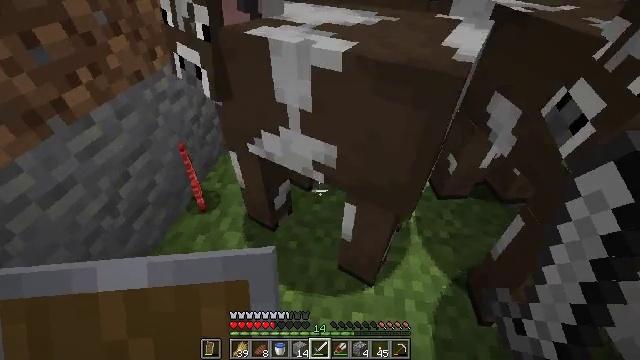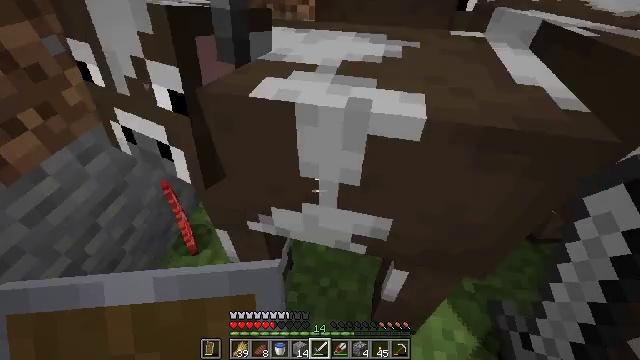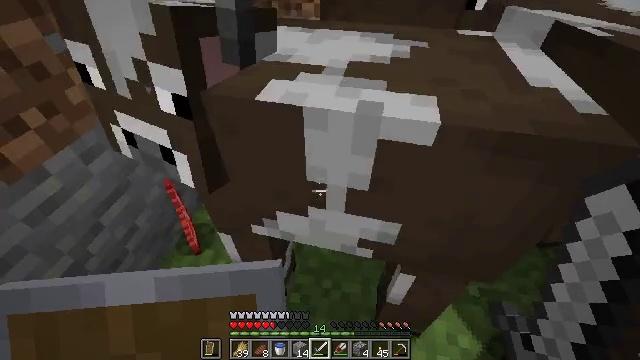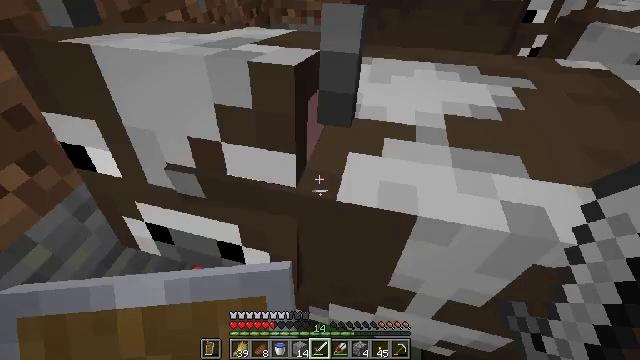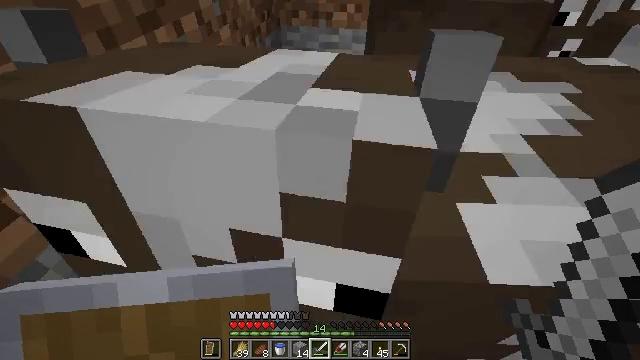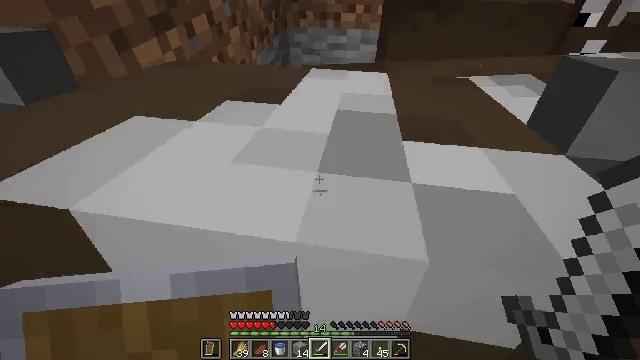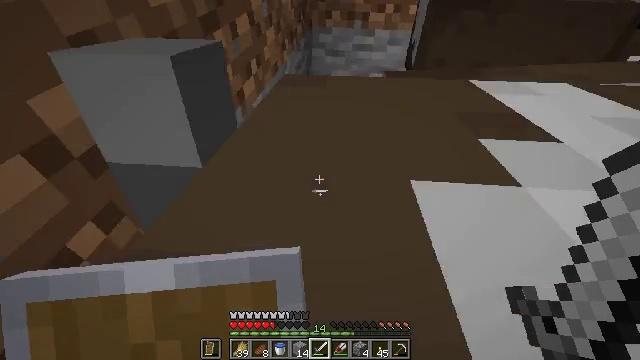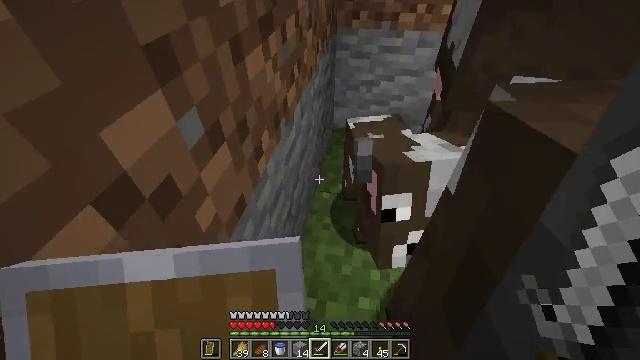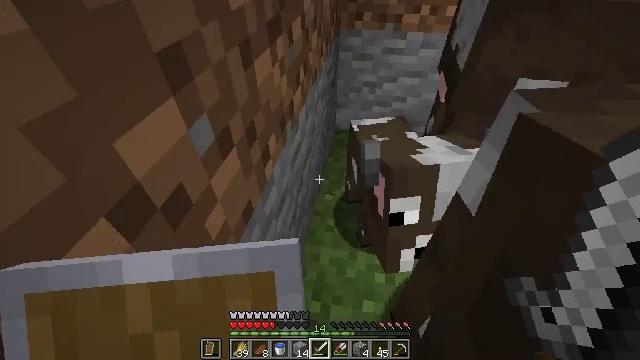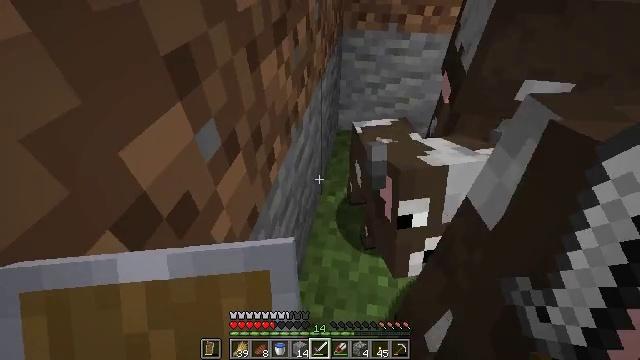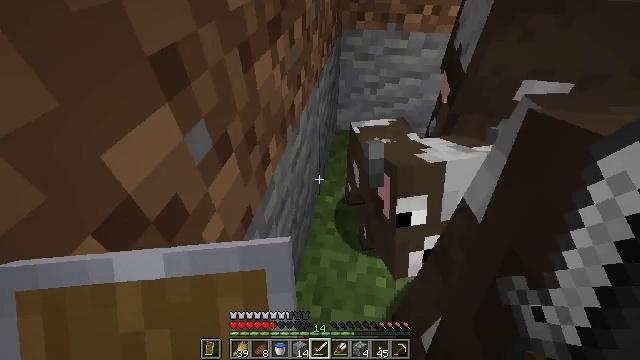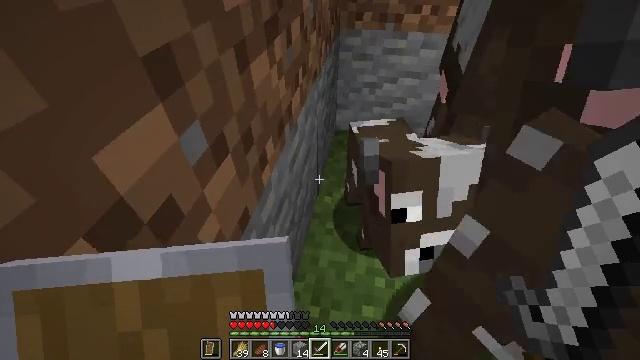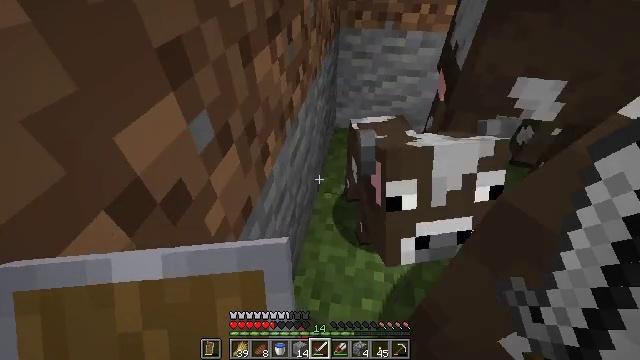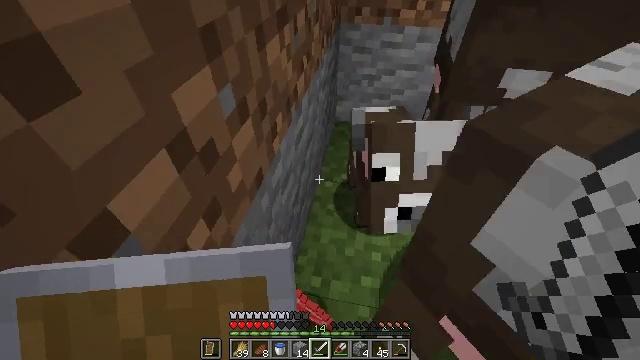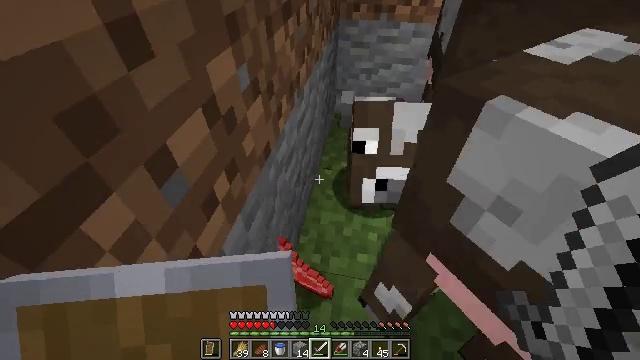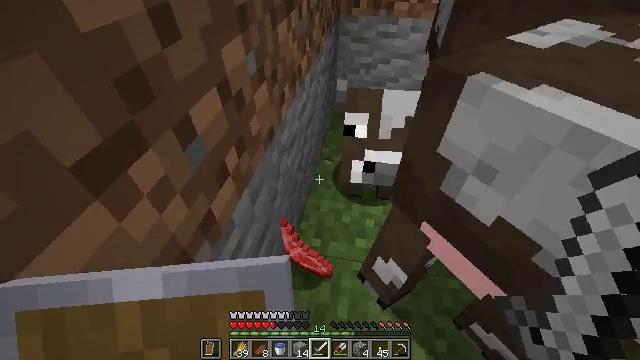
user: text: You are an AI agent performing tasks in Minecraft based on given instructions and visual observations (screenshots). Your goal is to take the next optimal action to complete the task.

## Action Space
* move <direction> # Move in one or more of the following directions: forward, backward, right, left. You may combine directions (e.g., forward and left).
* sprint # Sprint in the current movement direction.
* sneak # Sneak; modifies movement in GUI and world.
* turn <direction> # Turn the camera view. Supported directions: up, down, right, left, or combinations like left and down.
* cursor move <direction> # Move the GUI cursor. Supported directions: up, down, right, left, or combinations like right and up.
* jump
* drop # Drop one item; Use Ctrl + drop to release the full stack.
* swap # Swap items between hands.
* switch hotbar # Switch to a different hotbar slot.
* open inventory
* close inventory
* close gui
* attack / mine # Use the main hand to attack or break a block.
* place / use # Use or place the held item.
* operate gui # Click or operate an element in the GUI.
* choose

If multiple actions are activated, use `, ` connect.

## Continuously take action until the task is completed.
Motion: motion action
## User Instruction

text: Drop a dandelion.
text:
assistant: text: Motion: move forward
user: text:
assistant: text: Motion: move forward and move left
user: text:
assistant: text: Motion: move forward and move left
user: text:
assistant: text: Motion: move forward and move left
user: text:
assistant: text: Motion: move forward and move left
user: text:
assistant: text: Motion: move forward
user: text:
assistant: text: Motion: no_op
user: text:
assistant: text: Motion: no_op
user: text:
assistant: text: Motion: no_op
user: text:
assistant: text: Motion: no_op
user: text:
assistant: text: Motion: no_op
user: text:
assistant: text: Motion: move back
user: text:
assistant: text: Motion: move back
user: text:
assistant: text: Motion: move back
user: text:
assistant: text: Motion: move back
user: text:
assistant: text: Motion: move back
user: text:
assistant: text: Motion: move back
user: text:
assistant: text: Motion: move back
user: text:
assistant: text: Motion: move back and move right
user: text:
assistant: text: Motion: move back and move right
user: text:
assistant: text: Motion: move back and move right
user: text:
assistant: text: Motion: move back and move right
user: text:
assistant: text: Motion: move back
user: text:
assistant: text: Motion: no_op
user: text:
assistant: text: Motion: no_op
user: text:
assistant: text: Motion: no_op
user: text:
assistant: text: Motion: no_op
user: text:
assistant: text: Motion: no_op
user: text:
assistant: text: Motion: no_op
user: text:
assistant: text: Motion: no_op